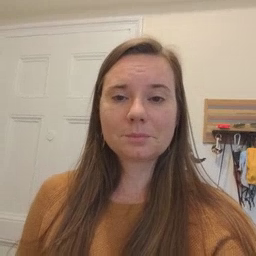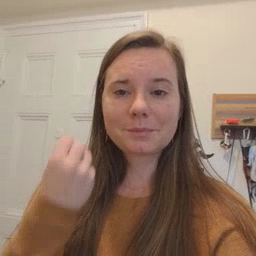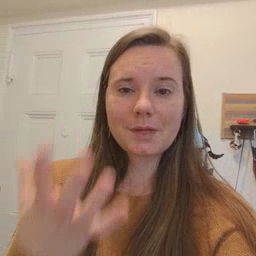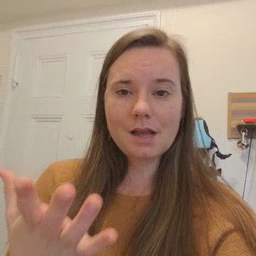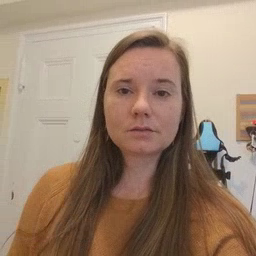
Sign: many